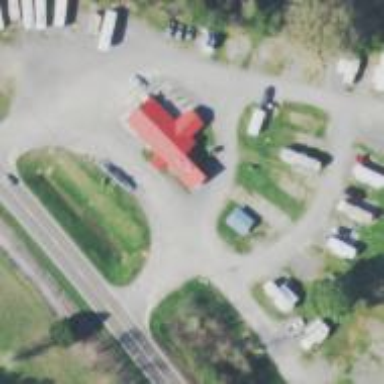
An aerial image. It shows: Convenience shop.